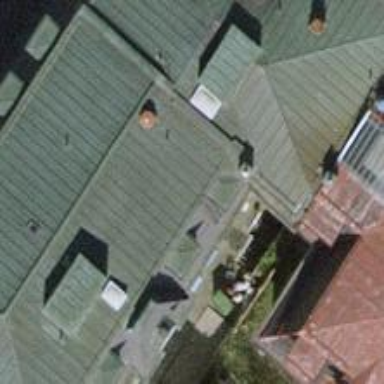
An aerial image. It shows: Beautiful apartment building with mansard roof.